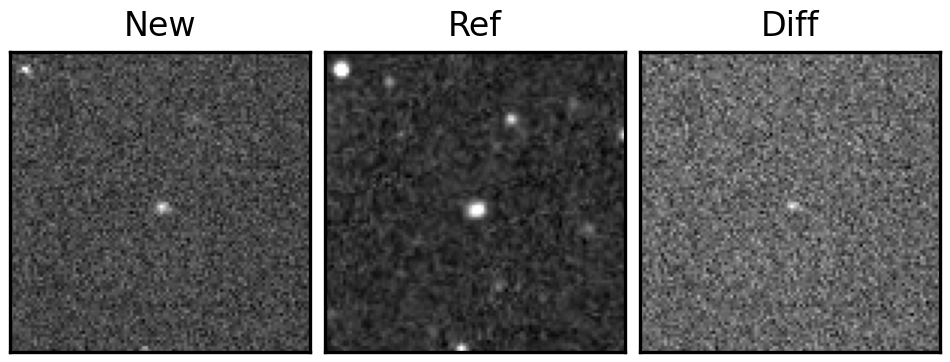
Label: real